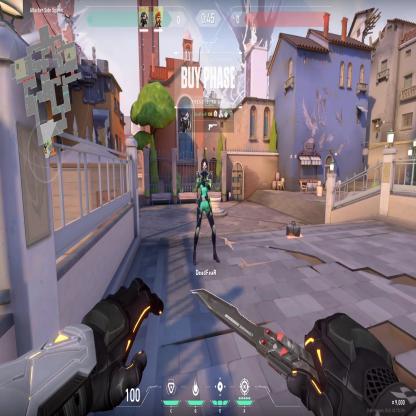
Label: dropped spike ; teammate